Question:
I've tried this code to sort the frequency of 'frankfurt' to show it.
but its not working here is the error :
'''
for word in match_pattern:
TypeError: 'NoneType' object is not iterable
'''
here is the code:
'''
import re
import string
frequency = {}
document_text = open('airlines.txt', 'r')
text_string = document_text.read().lower()
match_pattern = re.search(r'Frankfurt', text_string)
word = ("Frankfurt")
for word in match_pattern:
count = frequency.get(word, 0)
frequency[word] = count + 1
print(frequency[word])
'''
thanks for your help guys.
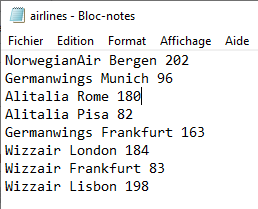
Answer: Your code has some errors. Your error is due to the fact that match_pattern is None.
Also even if we assume it is not None, you could not iterate over match_pattern which is not utterable (read the re.search docstring). You did not close the file after opening it, etc.
I propose you to use Counter from collections library.
'''
from collections import Counter
with open('airlines.txt','r') as f:
document_text = f.read()
text_string = document_text.lower()
counts = Counter(text_string.split())
print(counts["frankfurt"])
'''